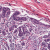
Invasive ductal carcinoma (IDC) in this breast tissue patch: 0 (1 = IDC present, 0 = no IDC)